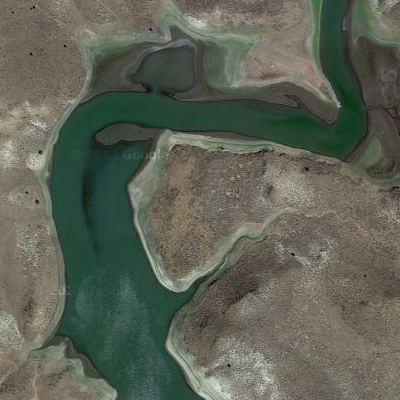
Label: RiverLake